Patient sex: M
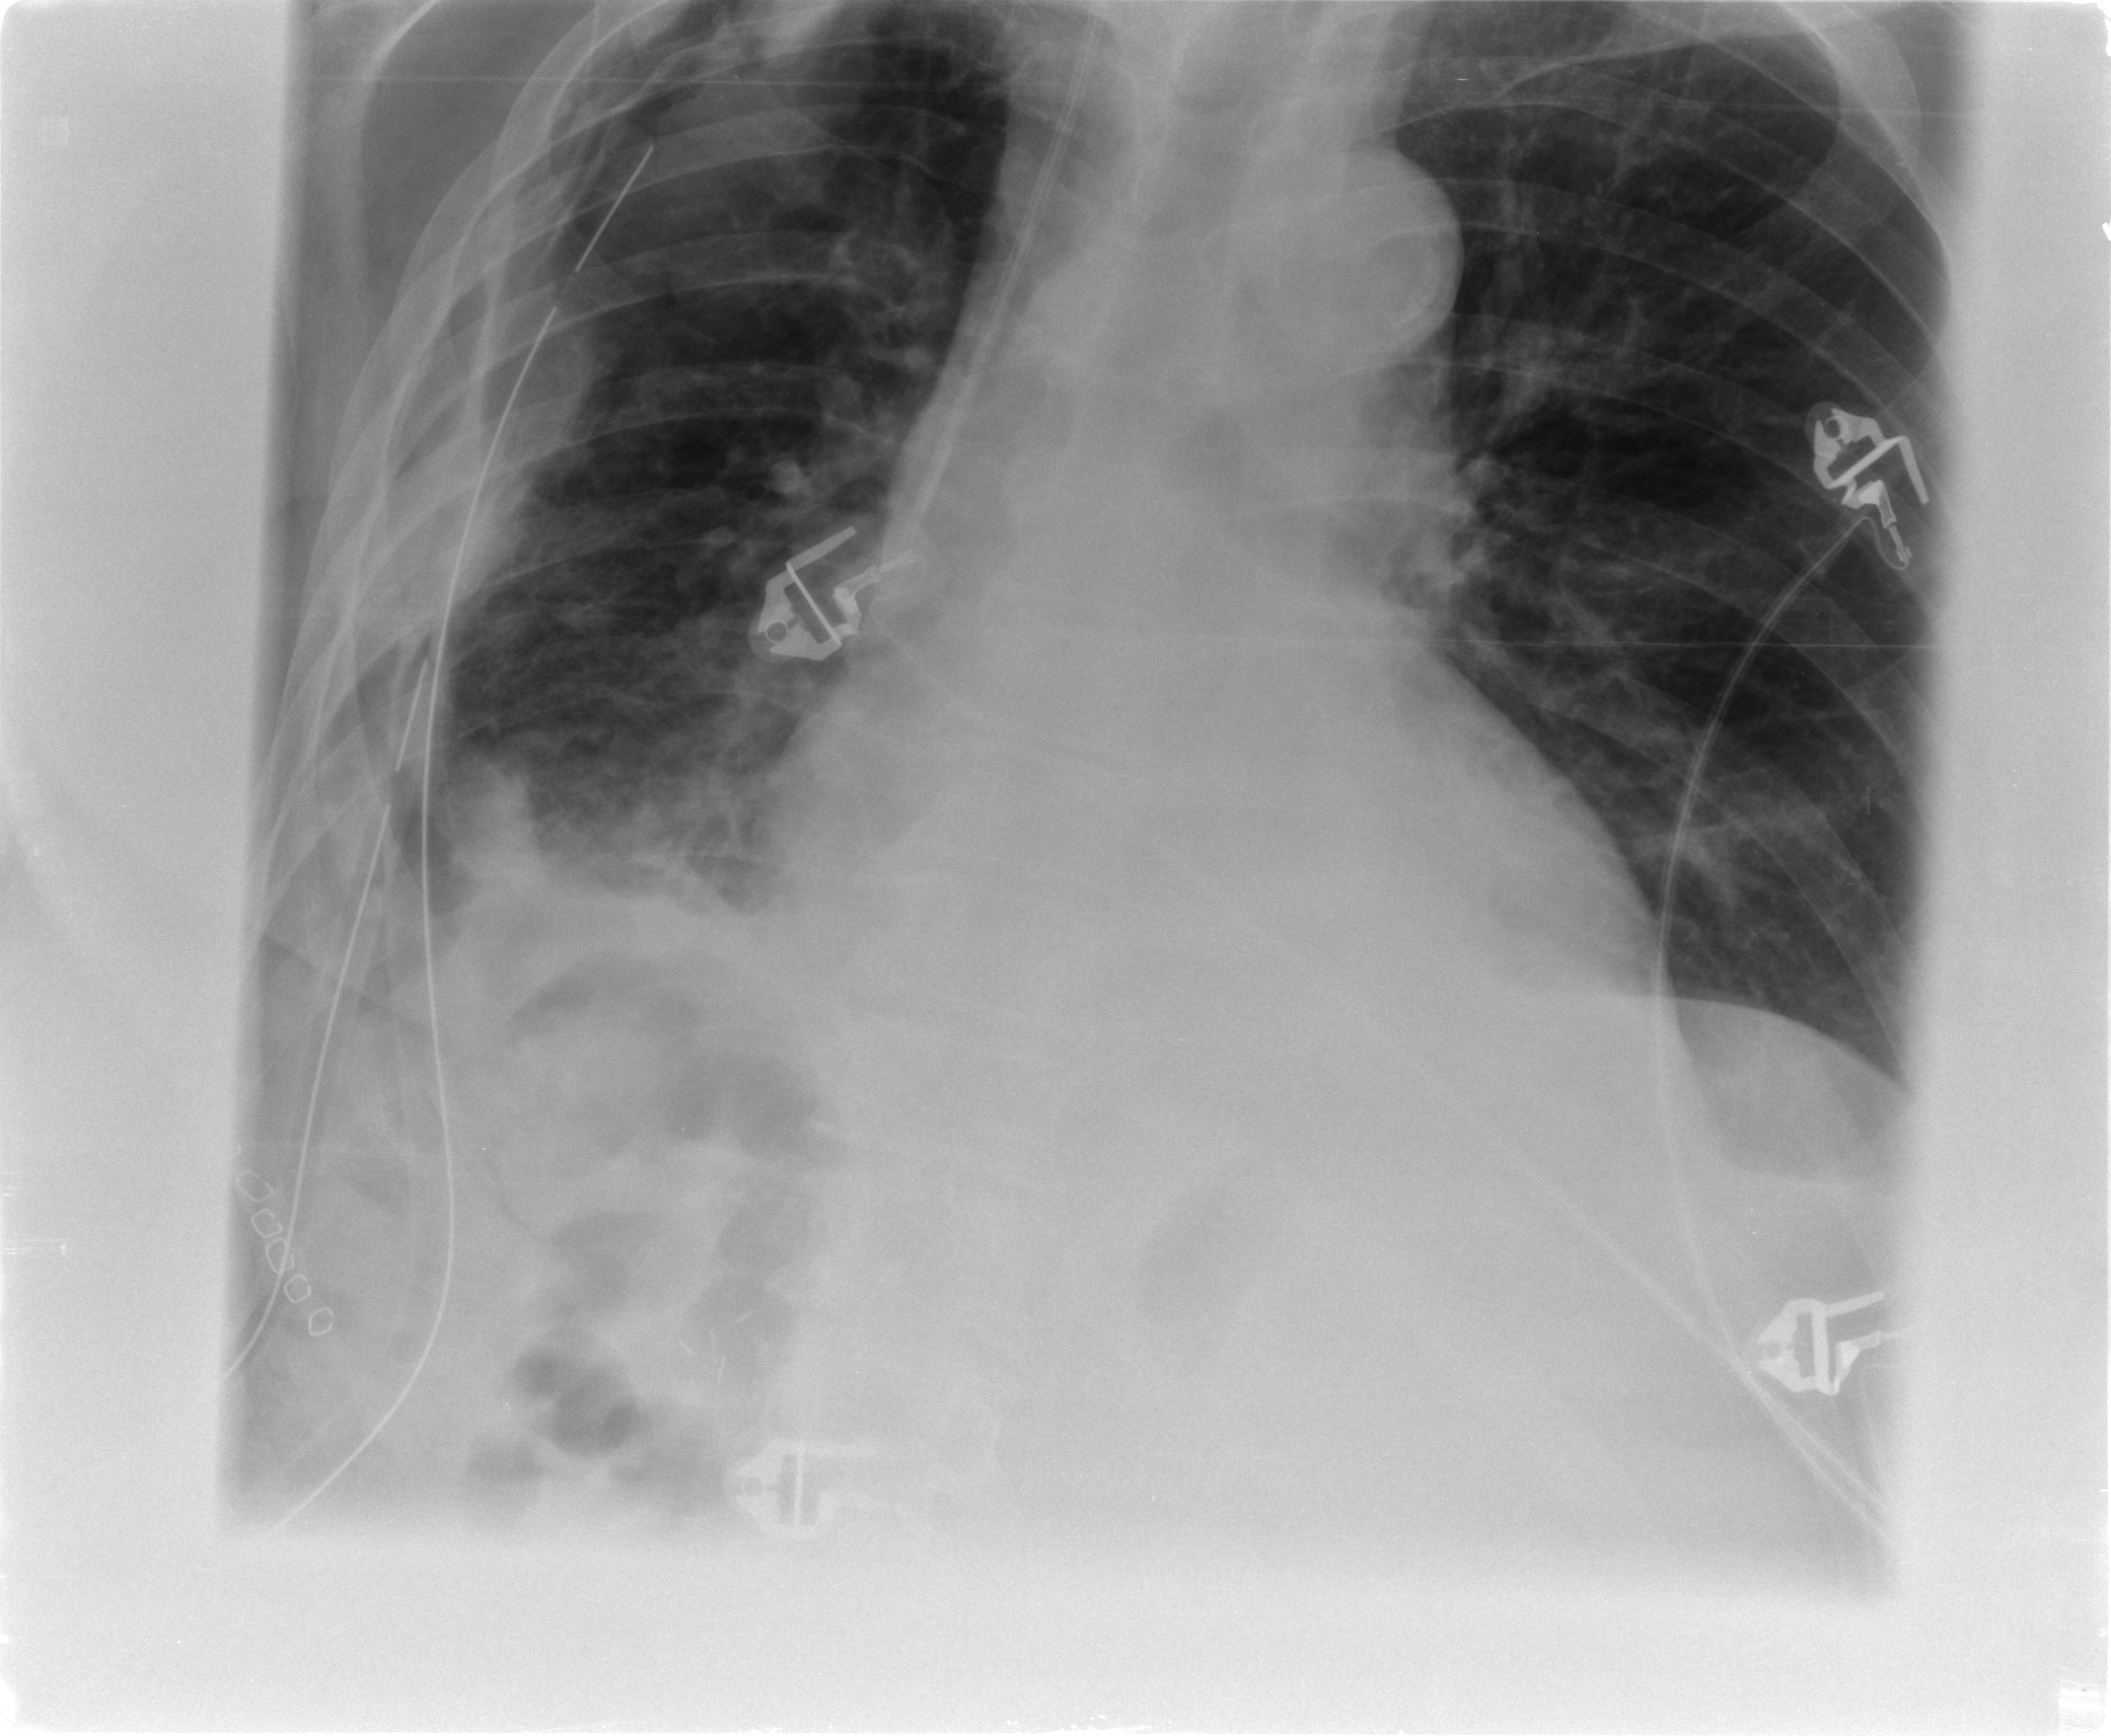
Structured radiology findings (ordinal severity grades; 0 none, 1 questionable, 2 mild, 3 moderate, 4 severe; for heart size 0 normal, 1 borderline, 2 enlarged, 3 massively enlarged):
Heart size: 2
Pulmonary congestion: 1
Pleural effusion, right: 2
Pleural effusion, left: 0
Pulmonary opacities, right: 0
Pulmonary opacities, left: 0
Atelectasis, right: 3
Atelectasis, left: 0